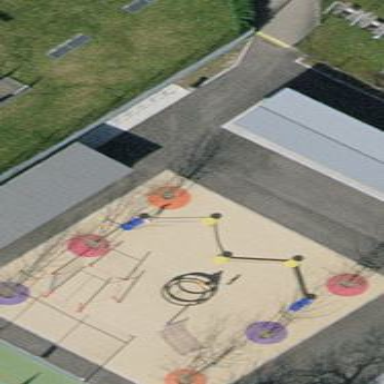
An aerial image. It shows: Playground area for leisure land.